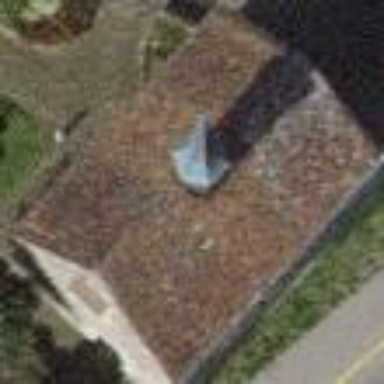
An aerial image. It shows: Chapel building.